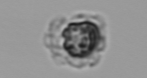
Label: Emiliania_huxleyi